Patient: sex F, age 67
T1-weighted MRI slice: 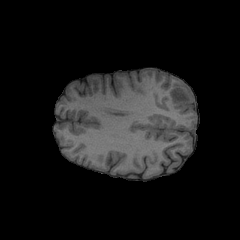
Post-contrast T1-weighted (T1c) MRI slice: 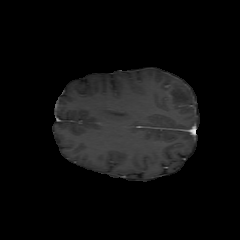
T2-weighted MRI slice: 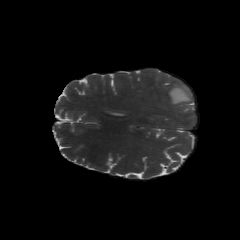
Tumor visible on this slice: yes
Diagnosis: Glioblastoma, IDH-wildtype
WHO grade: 4